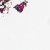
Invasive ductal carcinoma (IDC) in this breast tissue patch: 0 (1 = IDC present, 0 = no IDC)